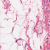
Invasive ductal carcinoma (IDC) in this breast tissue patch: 0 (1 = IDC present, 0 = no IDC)